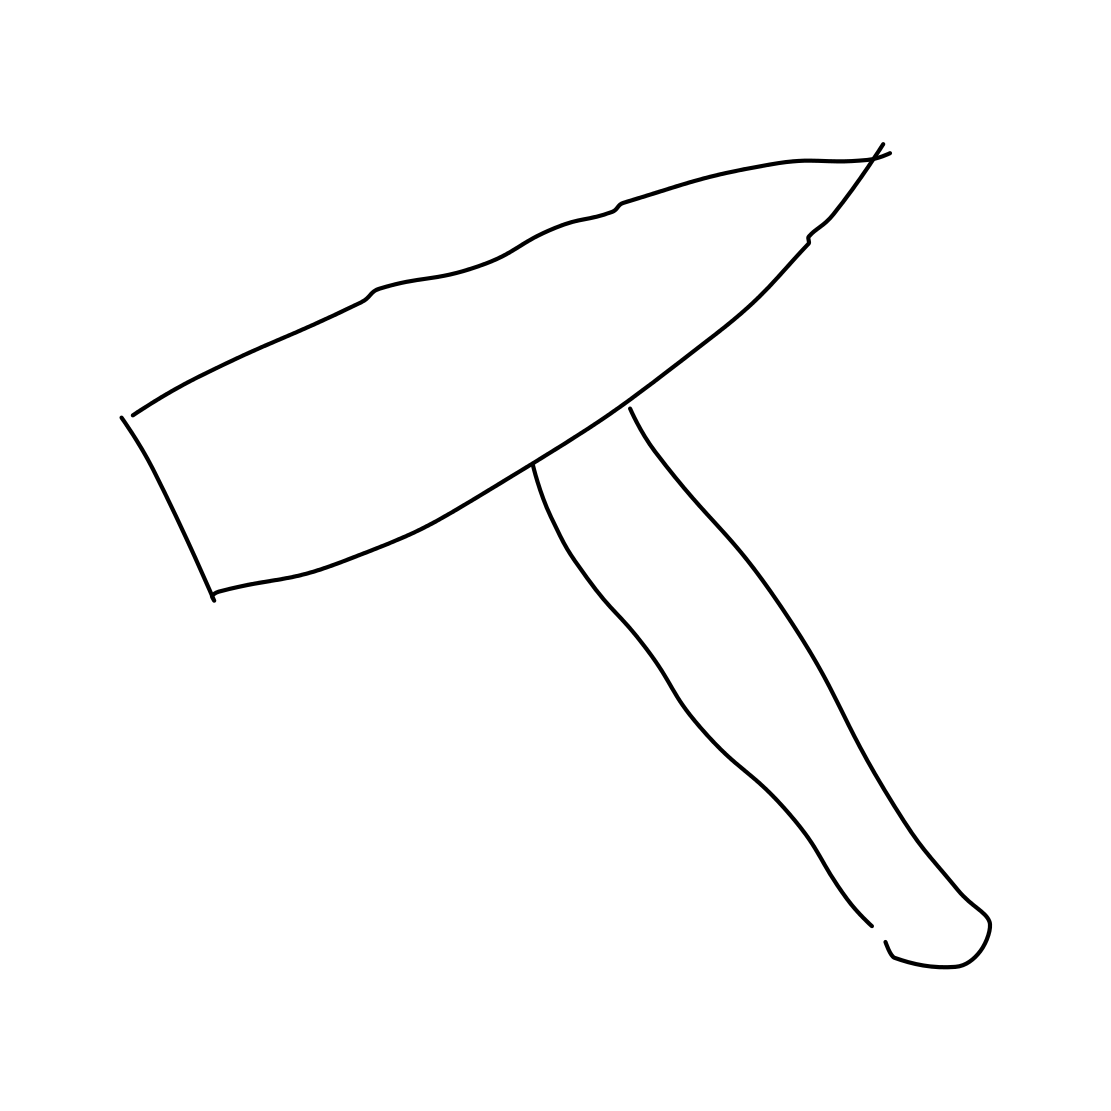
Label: hammer